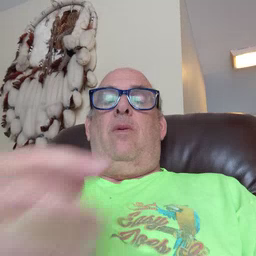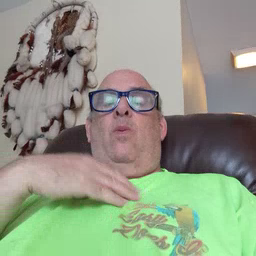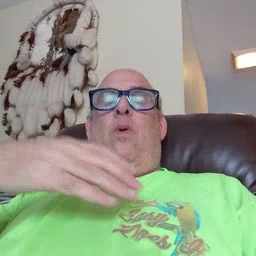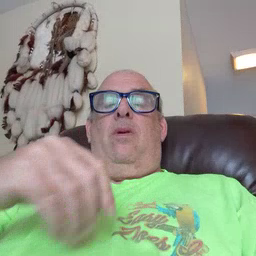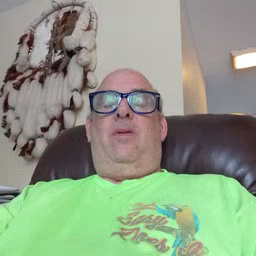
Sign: white